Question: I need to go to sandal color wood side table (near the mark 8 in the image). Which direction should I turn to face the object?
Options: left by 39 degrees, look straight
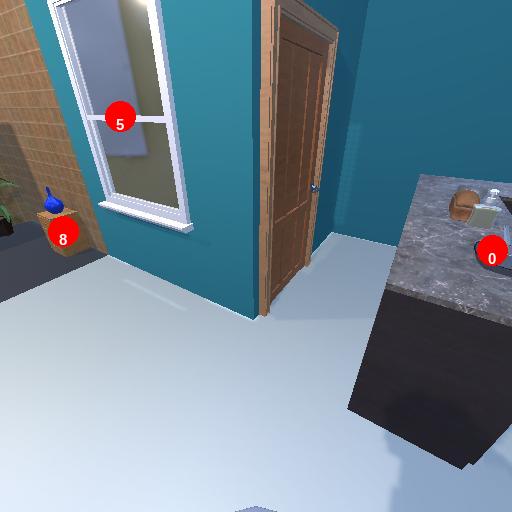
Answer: left by 39 degrees